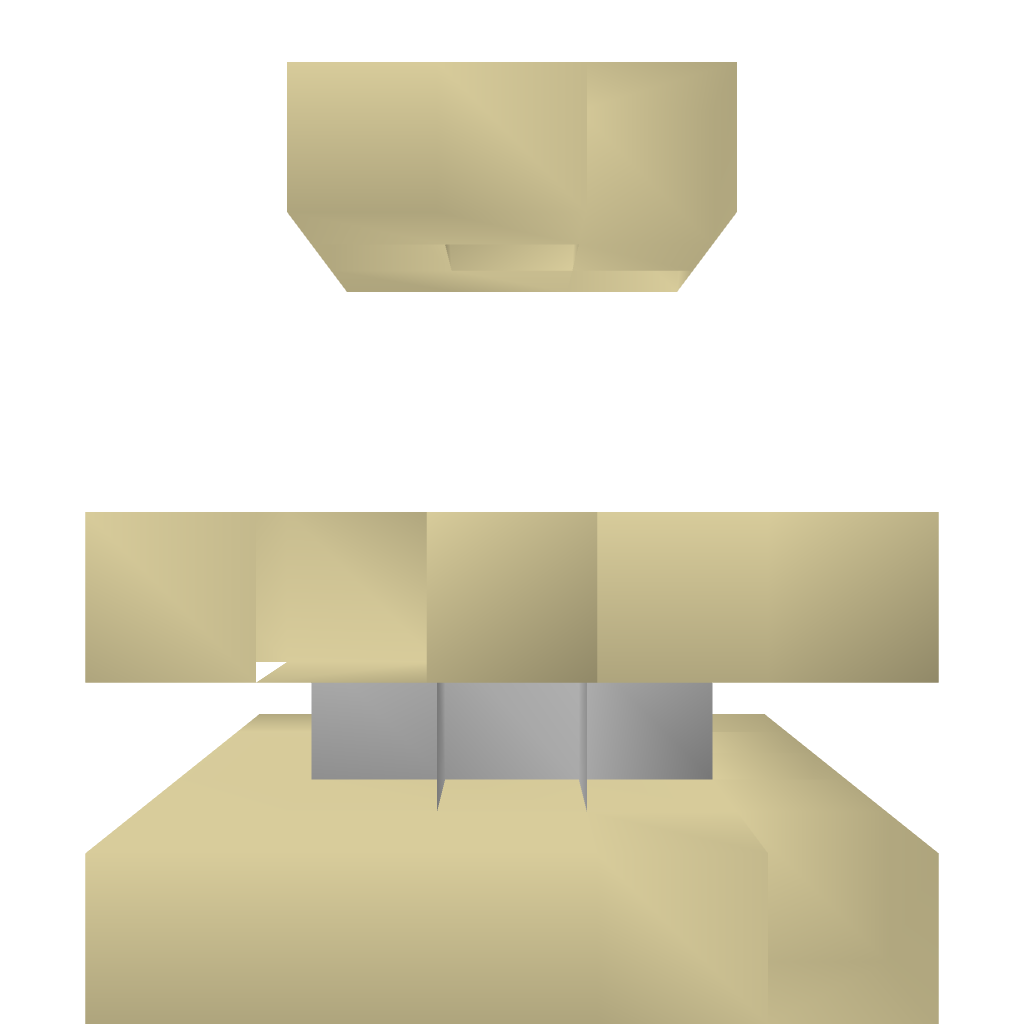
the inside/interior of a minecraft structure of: desert fountain